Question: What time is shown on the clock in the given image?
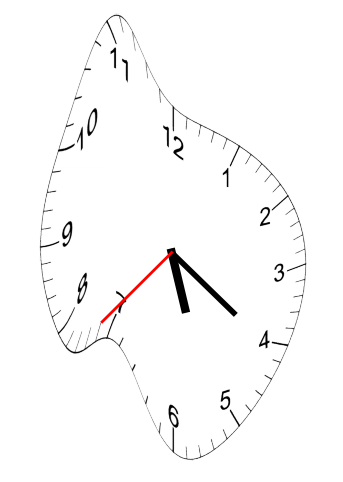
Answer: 05:20:37